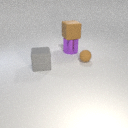
large gray rubber cube in front of large purple metal cylinder